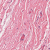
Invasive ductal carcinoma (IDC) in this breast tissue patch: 0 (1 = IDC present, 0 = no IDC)